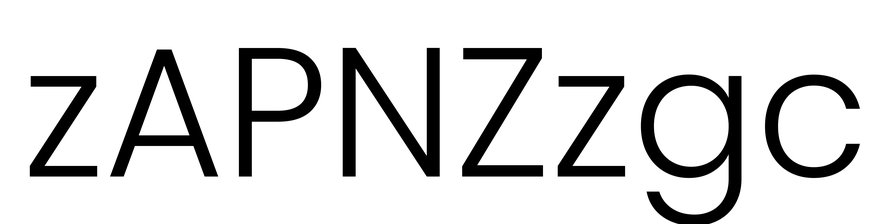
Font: Poppins-Light